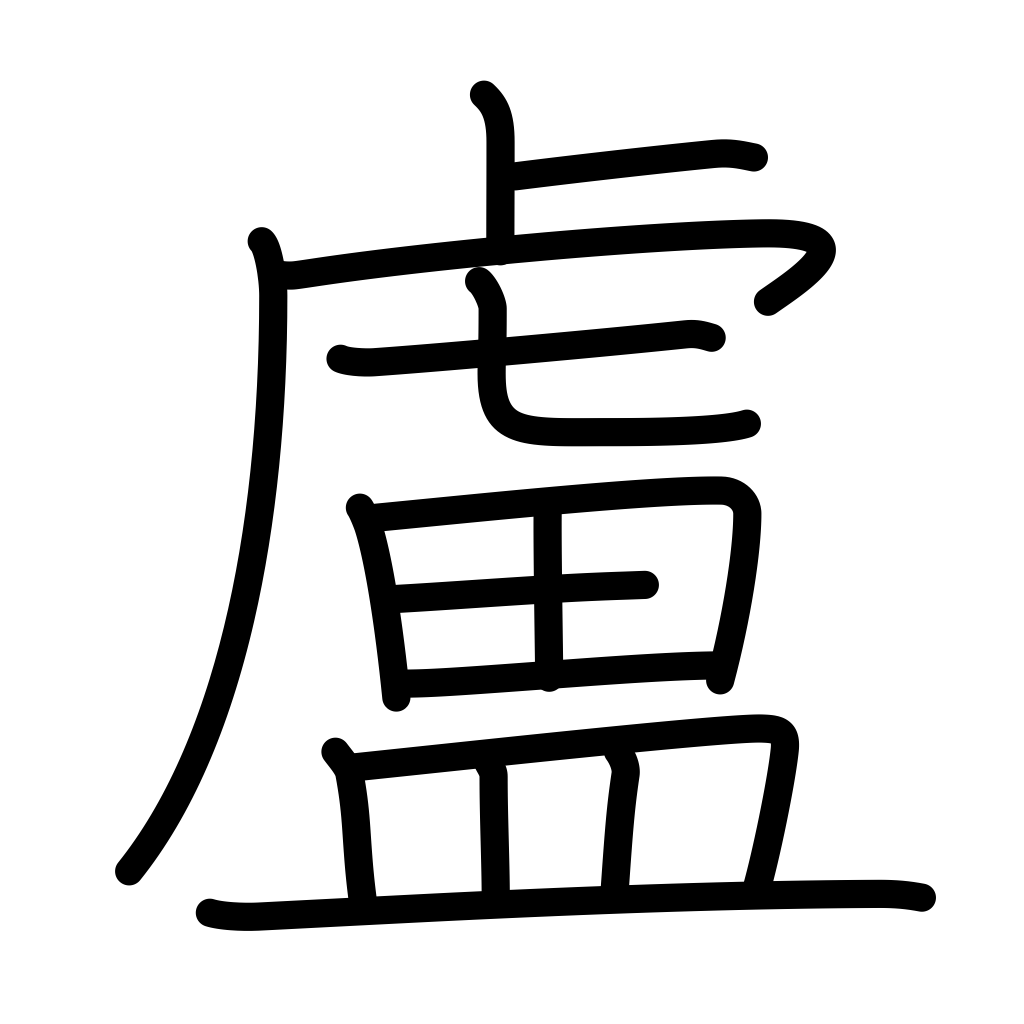
Meaning: hut